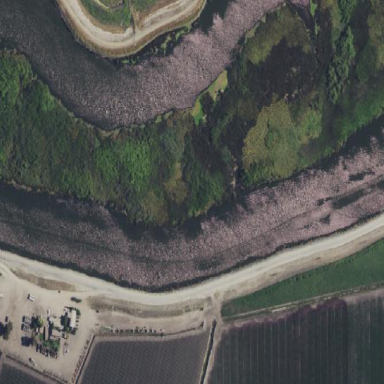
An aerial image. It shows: Marsh wetland.